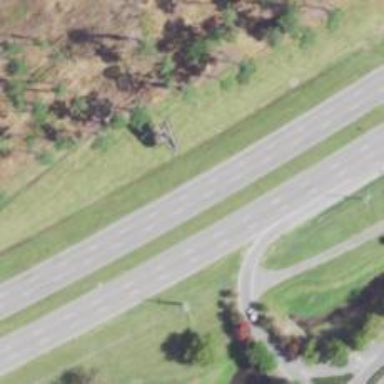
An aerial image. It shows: This image shows trunk highway that functions as expressway.